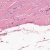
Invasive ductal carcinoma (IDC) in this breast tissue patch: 0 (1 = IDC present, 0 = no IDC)